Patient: sex F, age 37
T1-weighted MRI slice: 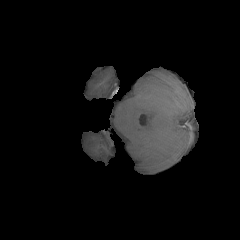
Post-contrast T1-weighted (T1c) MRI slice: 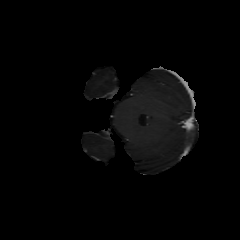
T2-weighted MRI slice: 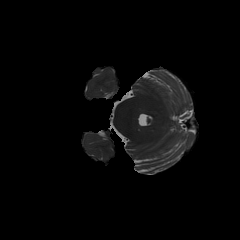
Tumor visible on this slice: no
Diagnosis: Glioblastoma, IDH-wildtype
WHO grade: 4